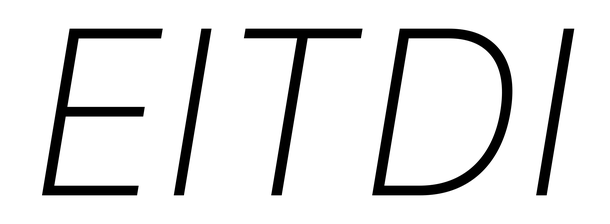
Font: Inter-Italic_ExtraLight_Italic